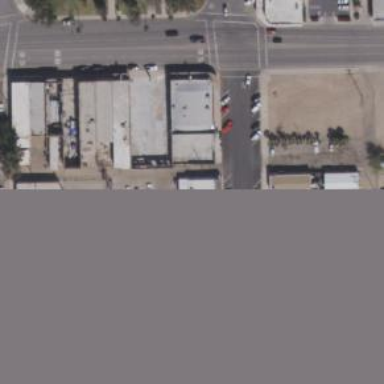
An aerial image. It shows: Alleyway designated as service road.